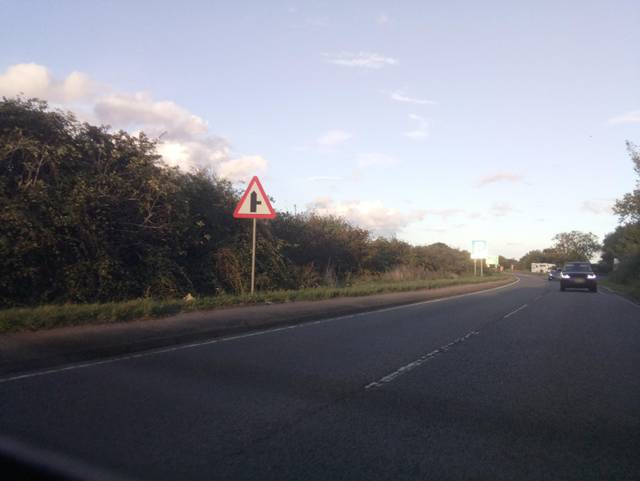
Region: United Kingdom
Coordinates: 52.226, -0.8476